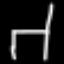
Label: chair